Field crop: maize
Growth stage: 2
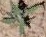
Species: atriplex